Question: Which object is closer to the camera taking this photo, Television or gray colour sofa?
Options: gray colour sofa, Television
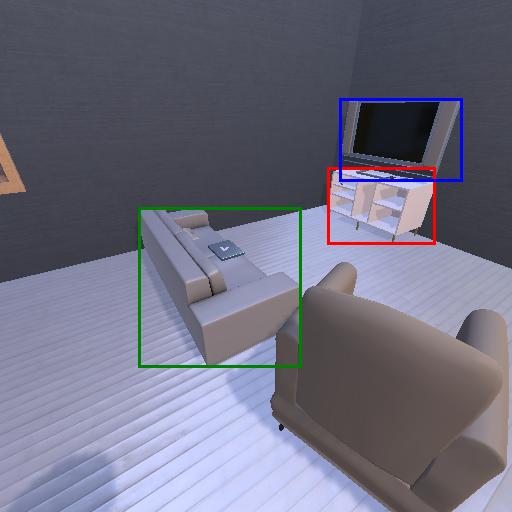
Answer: gray colour sofa